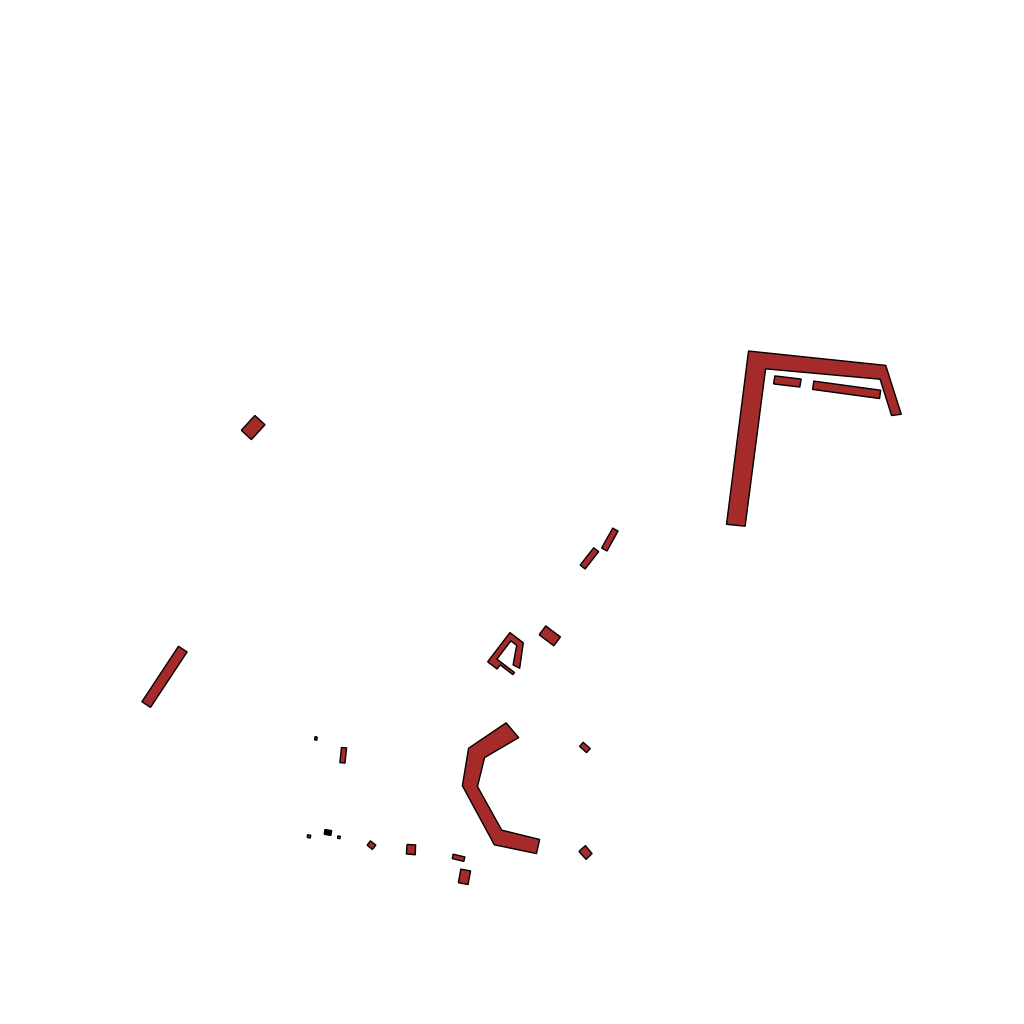
Tags: overhead vector_map, recreation, residential, special, individual_rise, density_1, Building, Facility, 1.0 km²